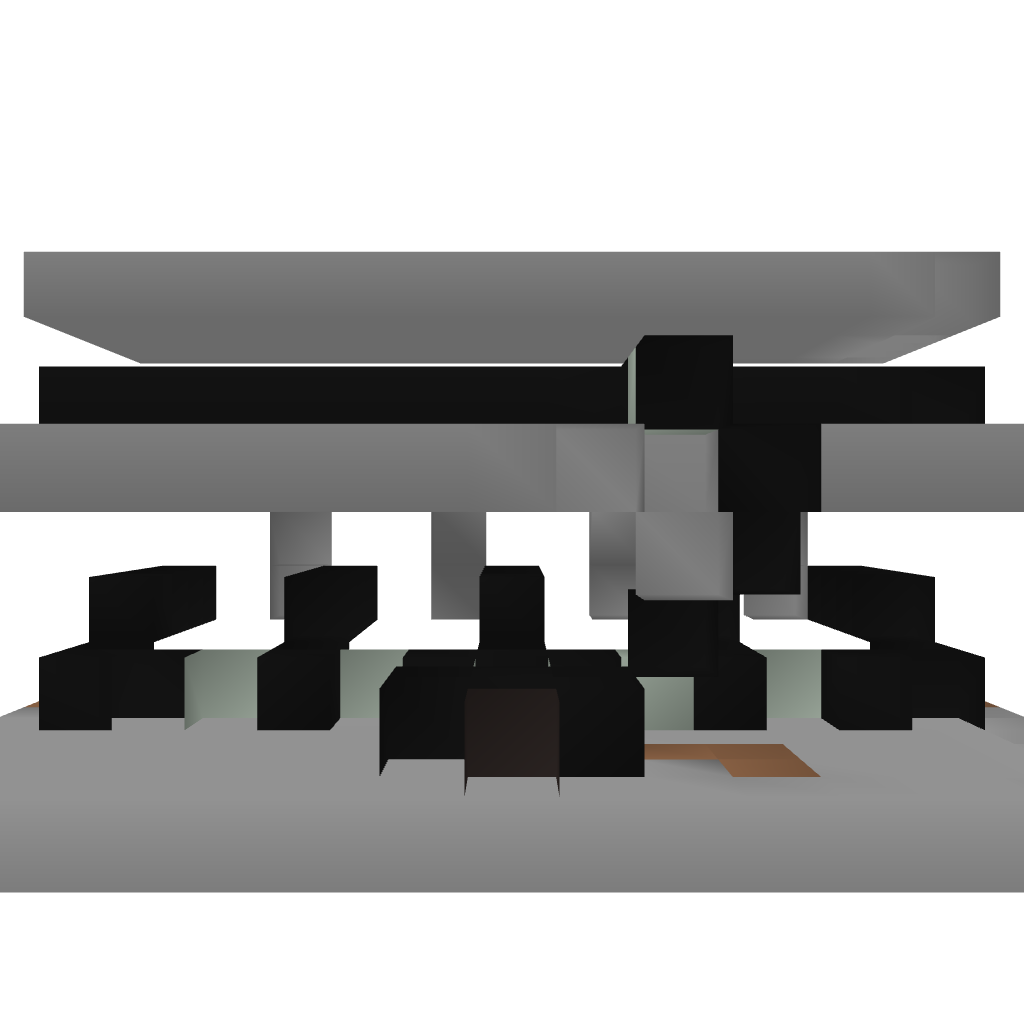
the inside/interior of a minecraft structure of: super defence machine